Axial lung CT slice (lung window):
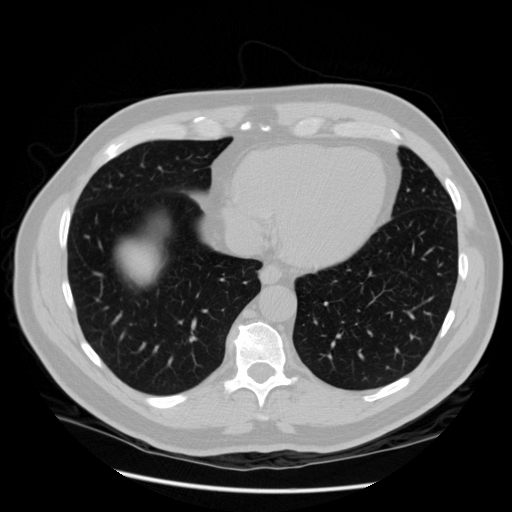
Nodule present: no